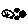
Label: smiley face